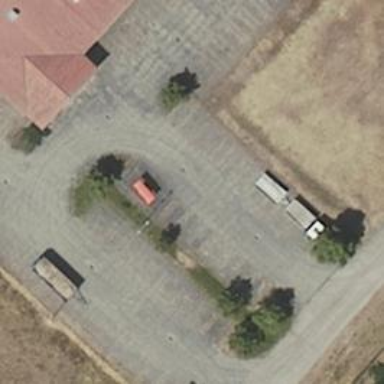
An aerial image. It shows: Street-side parking area.